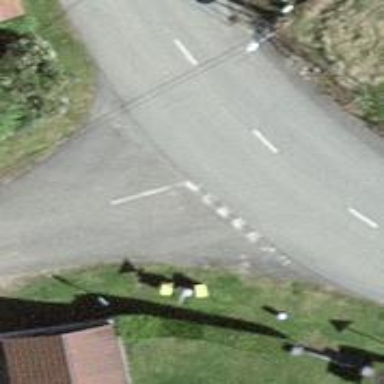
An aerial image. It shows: Road with "give way" sign.